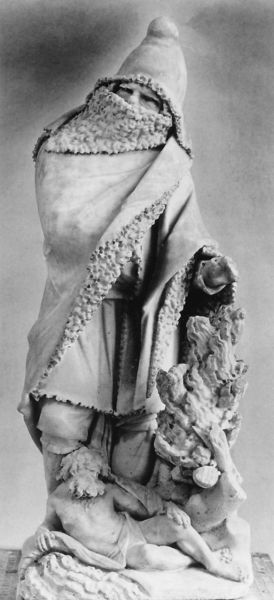
Titel: Inverno, Winter
Künstler: Pietro Bernini
Standort: Frascati, Villa Aldobrandini (EU - I)
Schlagwörter: baum, gott, hand, mann, nackt, schatten, umhang, weiß, grau, hut, marmor, männer, bart, kappe, mütze, augen, falten, gesicht, mensch, stein, bildnis, ast, kalt, natur, figur, mantel, skulptur, statue, fell, klein, winter, halbnackt, plastik, foto, fotografie, kälte, schwert, stiefel, krieger, bommel, zwerg, verhüllt, schutz, mamor, gehauen, liegender, ungewöhnlich, zweg, liegende figur, h, vermumen